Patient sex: M
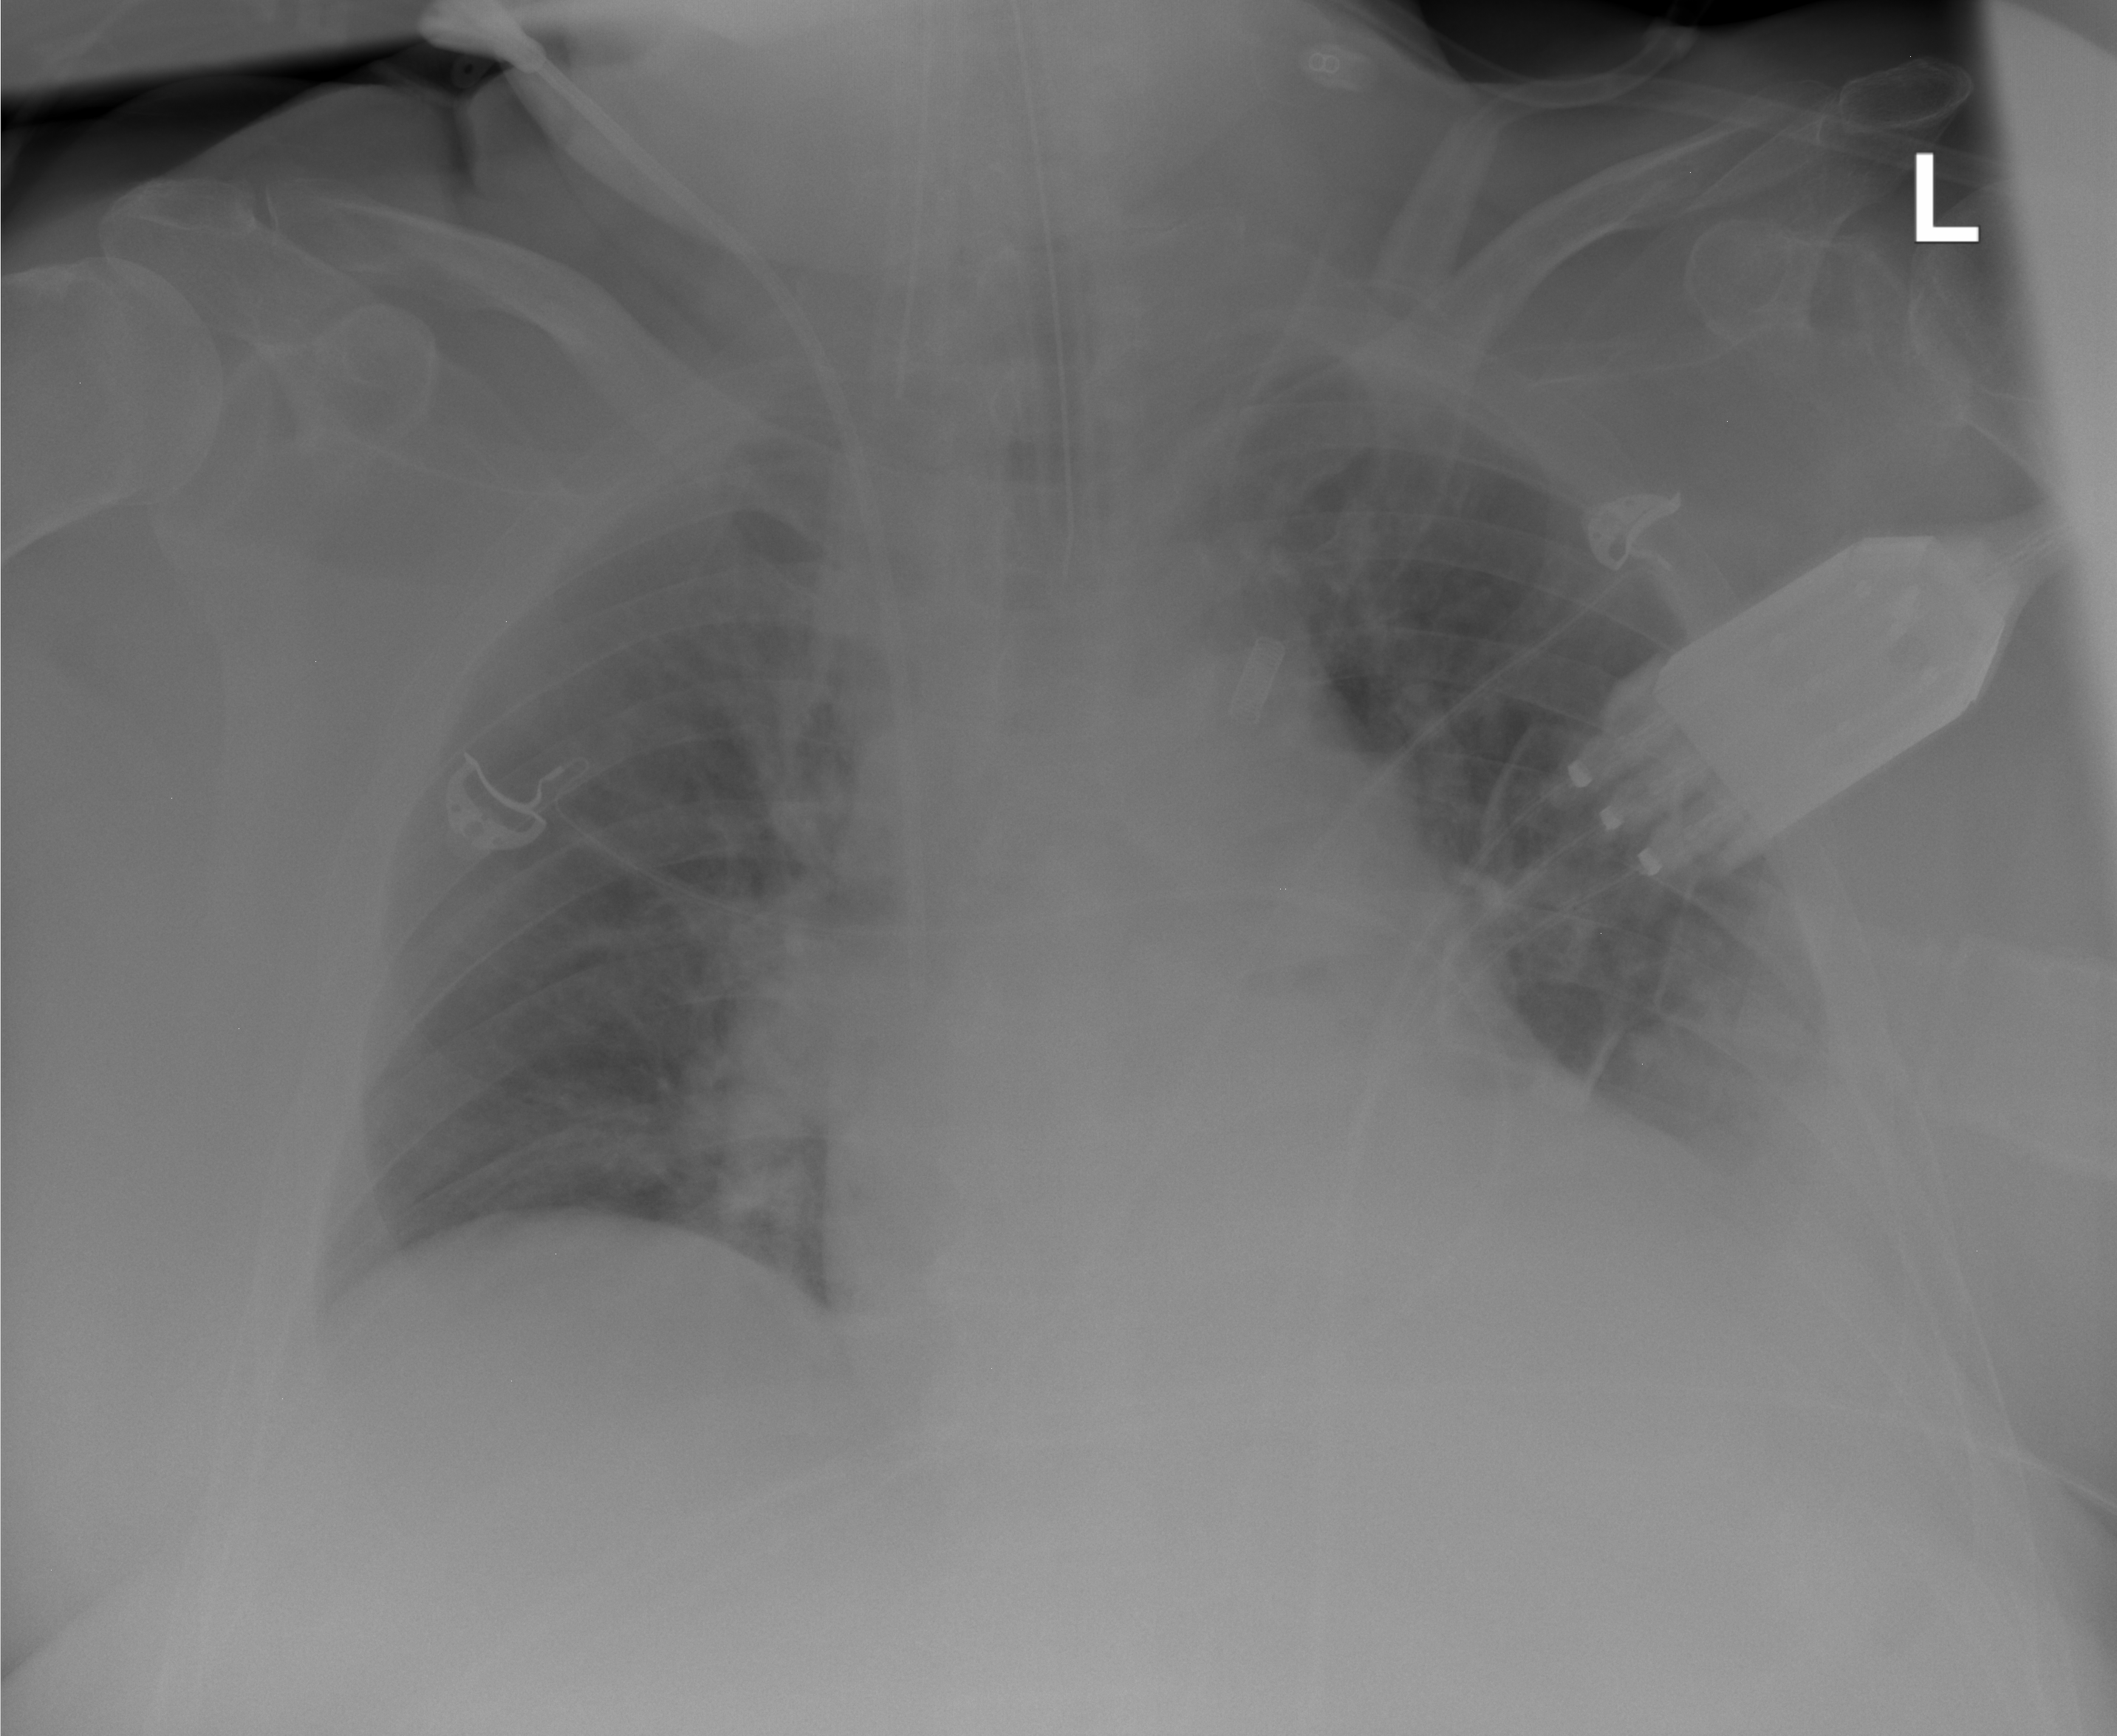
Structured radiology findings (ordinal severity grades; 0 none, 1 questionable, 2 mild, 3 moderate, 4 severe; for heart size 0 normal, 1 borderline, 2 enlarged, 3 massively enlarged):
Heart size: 2
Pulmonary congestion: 2
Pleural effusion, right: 0
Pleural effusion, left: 2
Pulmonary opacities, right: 0
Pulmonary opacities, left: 0
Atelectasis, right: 2
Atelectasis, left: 2